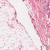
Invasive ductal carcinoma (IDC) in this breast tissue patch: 1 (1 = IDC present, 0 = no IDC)